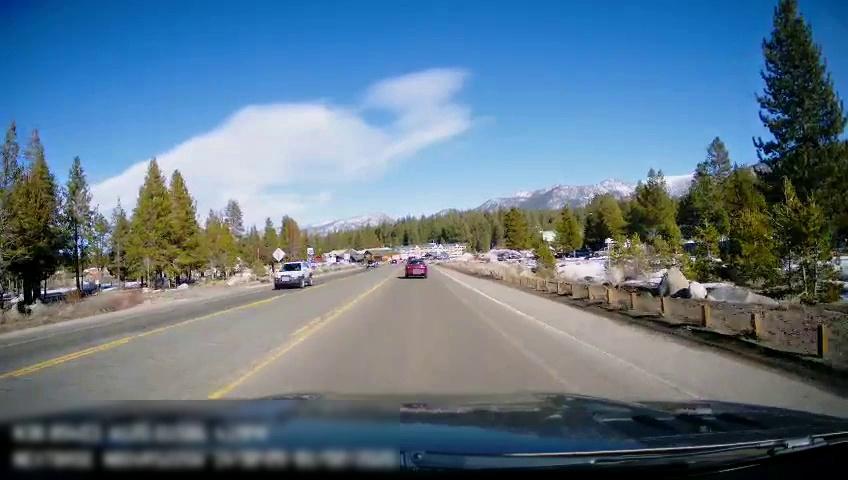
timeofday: Day
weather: Sunny
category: Drivable Space
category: Vehicles | Car
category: Vehicles | SUV
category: Vehicles | SUV
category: Lanes | Current Lane
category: Lanes | Alternate Lane
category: Lanes | Current Lane
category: Lanes | Opposite Lane
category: Traffic | Signs